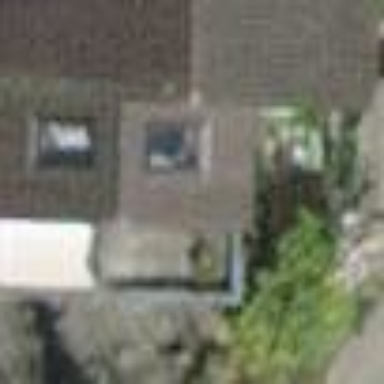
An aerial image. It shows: Building with tile roof.